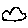
Label: cloud